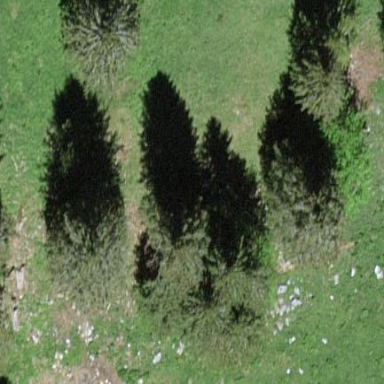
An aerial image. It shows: Evergreen forest with needle-leaved trees.